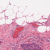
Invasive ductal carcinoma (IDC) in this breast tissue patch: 0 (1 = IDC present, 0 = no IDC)